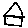
Label: house